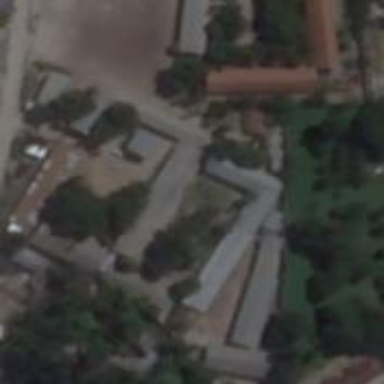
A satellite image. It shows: School.